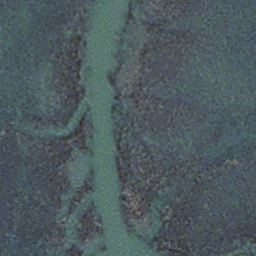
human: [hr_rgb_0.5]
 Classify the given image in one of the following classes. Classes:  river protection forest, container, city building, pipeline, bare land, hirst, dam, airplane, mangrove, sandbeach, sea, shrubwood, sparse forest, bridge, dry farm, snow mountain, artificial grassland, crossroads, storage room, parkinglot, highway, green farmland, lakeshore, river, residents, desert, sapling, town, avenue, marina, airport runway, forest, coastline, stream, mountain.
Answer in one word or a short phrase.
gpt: stream